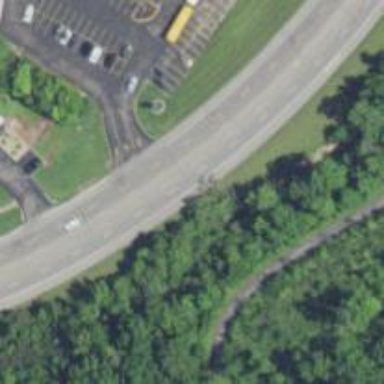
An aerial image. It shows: Primary highway.